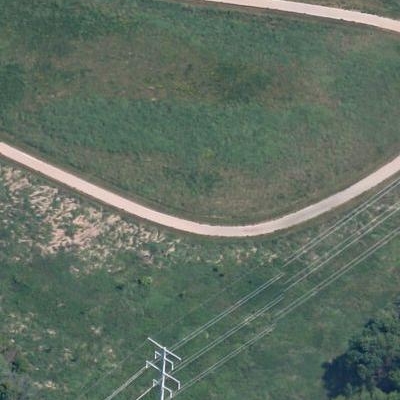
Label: aGrass